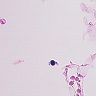
Metastatic tissue present: no